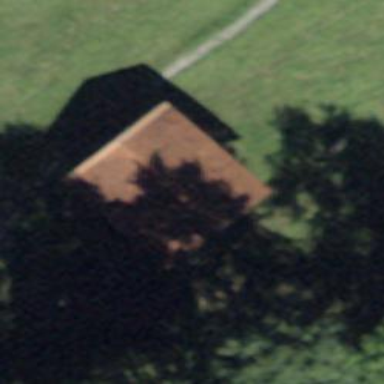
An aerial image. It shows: Rural barn.